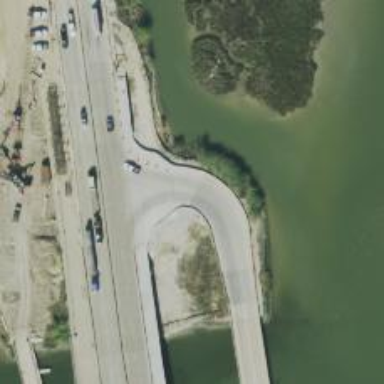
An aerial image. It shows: Viaduct bridge on trunk link highway.